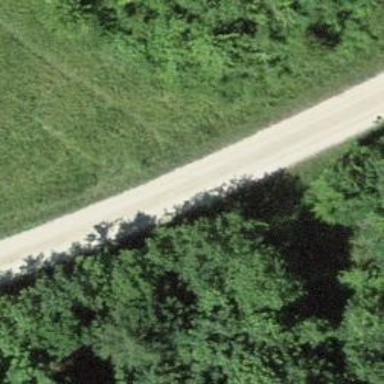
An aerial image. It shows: Gravel track with grade 2 quality.